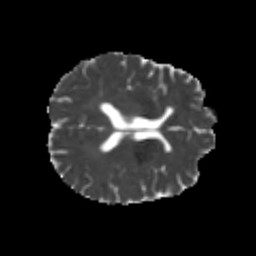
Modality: MD
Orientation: axial
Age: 23
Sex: male
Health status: healthy
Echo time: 0.074 s